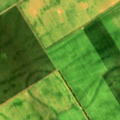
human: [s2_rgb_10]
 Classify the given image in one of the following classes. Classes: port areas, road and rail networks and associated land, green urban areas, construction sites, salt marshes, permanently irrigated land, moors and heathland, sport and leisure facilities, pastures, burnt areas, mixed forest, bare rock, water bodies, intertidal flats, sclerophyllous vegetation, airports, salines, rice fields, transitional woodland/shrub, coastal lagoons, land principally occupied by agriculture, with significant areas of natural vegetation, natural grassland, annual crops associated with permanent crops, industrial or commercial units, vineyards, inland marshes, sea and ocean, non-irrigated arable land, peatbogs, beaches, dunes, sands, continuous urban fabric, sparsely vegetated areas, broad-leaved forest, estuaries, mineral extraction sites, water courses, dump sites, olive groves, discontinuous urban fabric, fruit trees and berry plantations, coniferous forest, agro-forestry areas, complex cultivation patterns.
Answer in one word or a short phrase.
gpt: non-irrigated arable land